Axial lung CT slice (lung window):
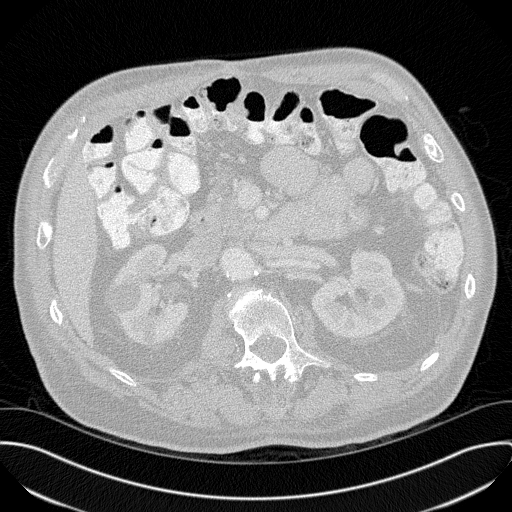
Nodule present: no